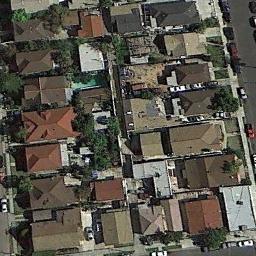
Label: residential